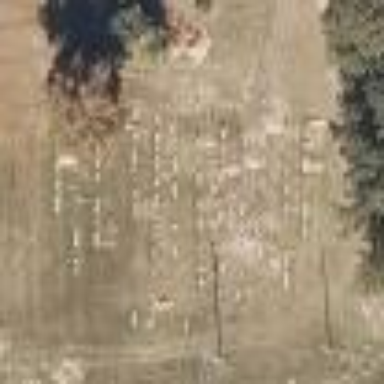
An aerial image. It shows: Grave yard.